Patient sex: M
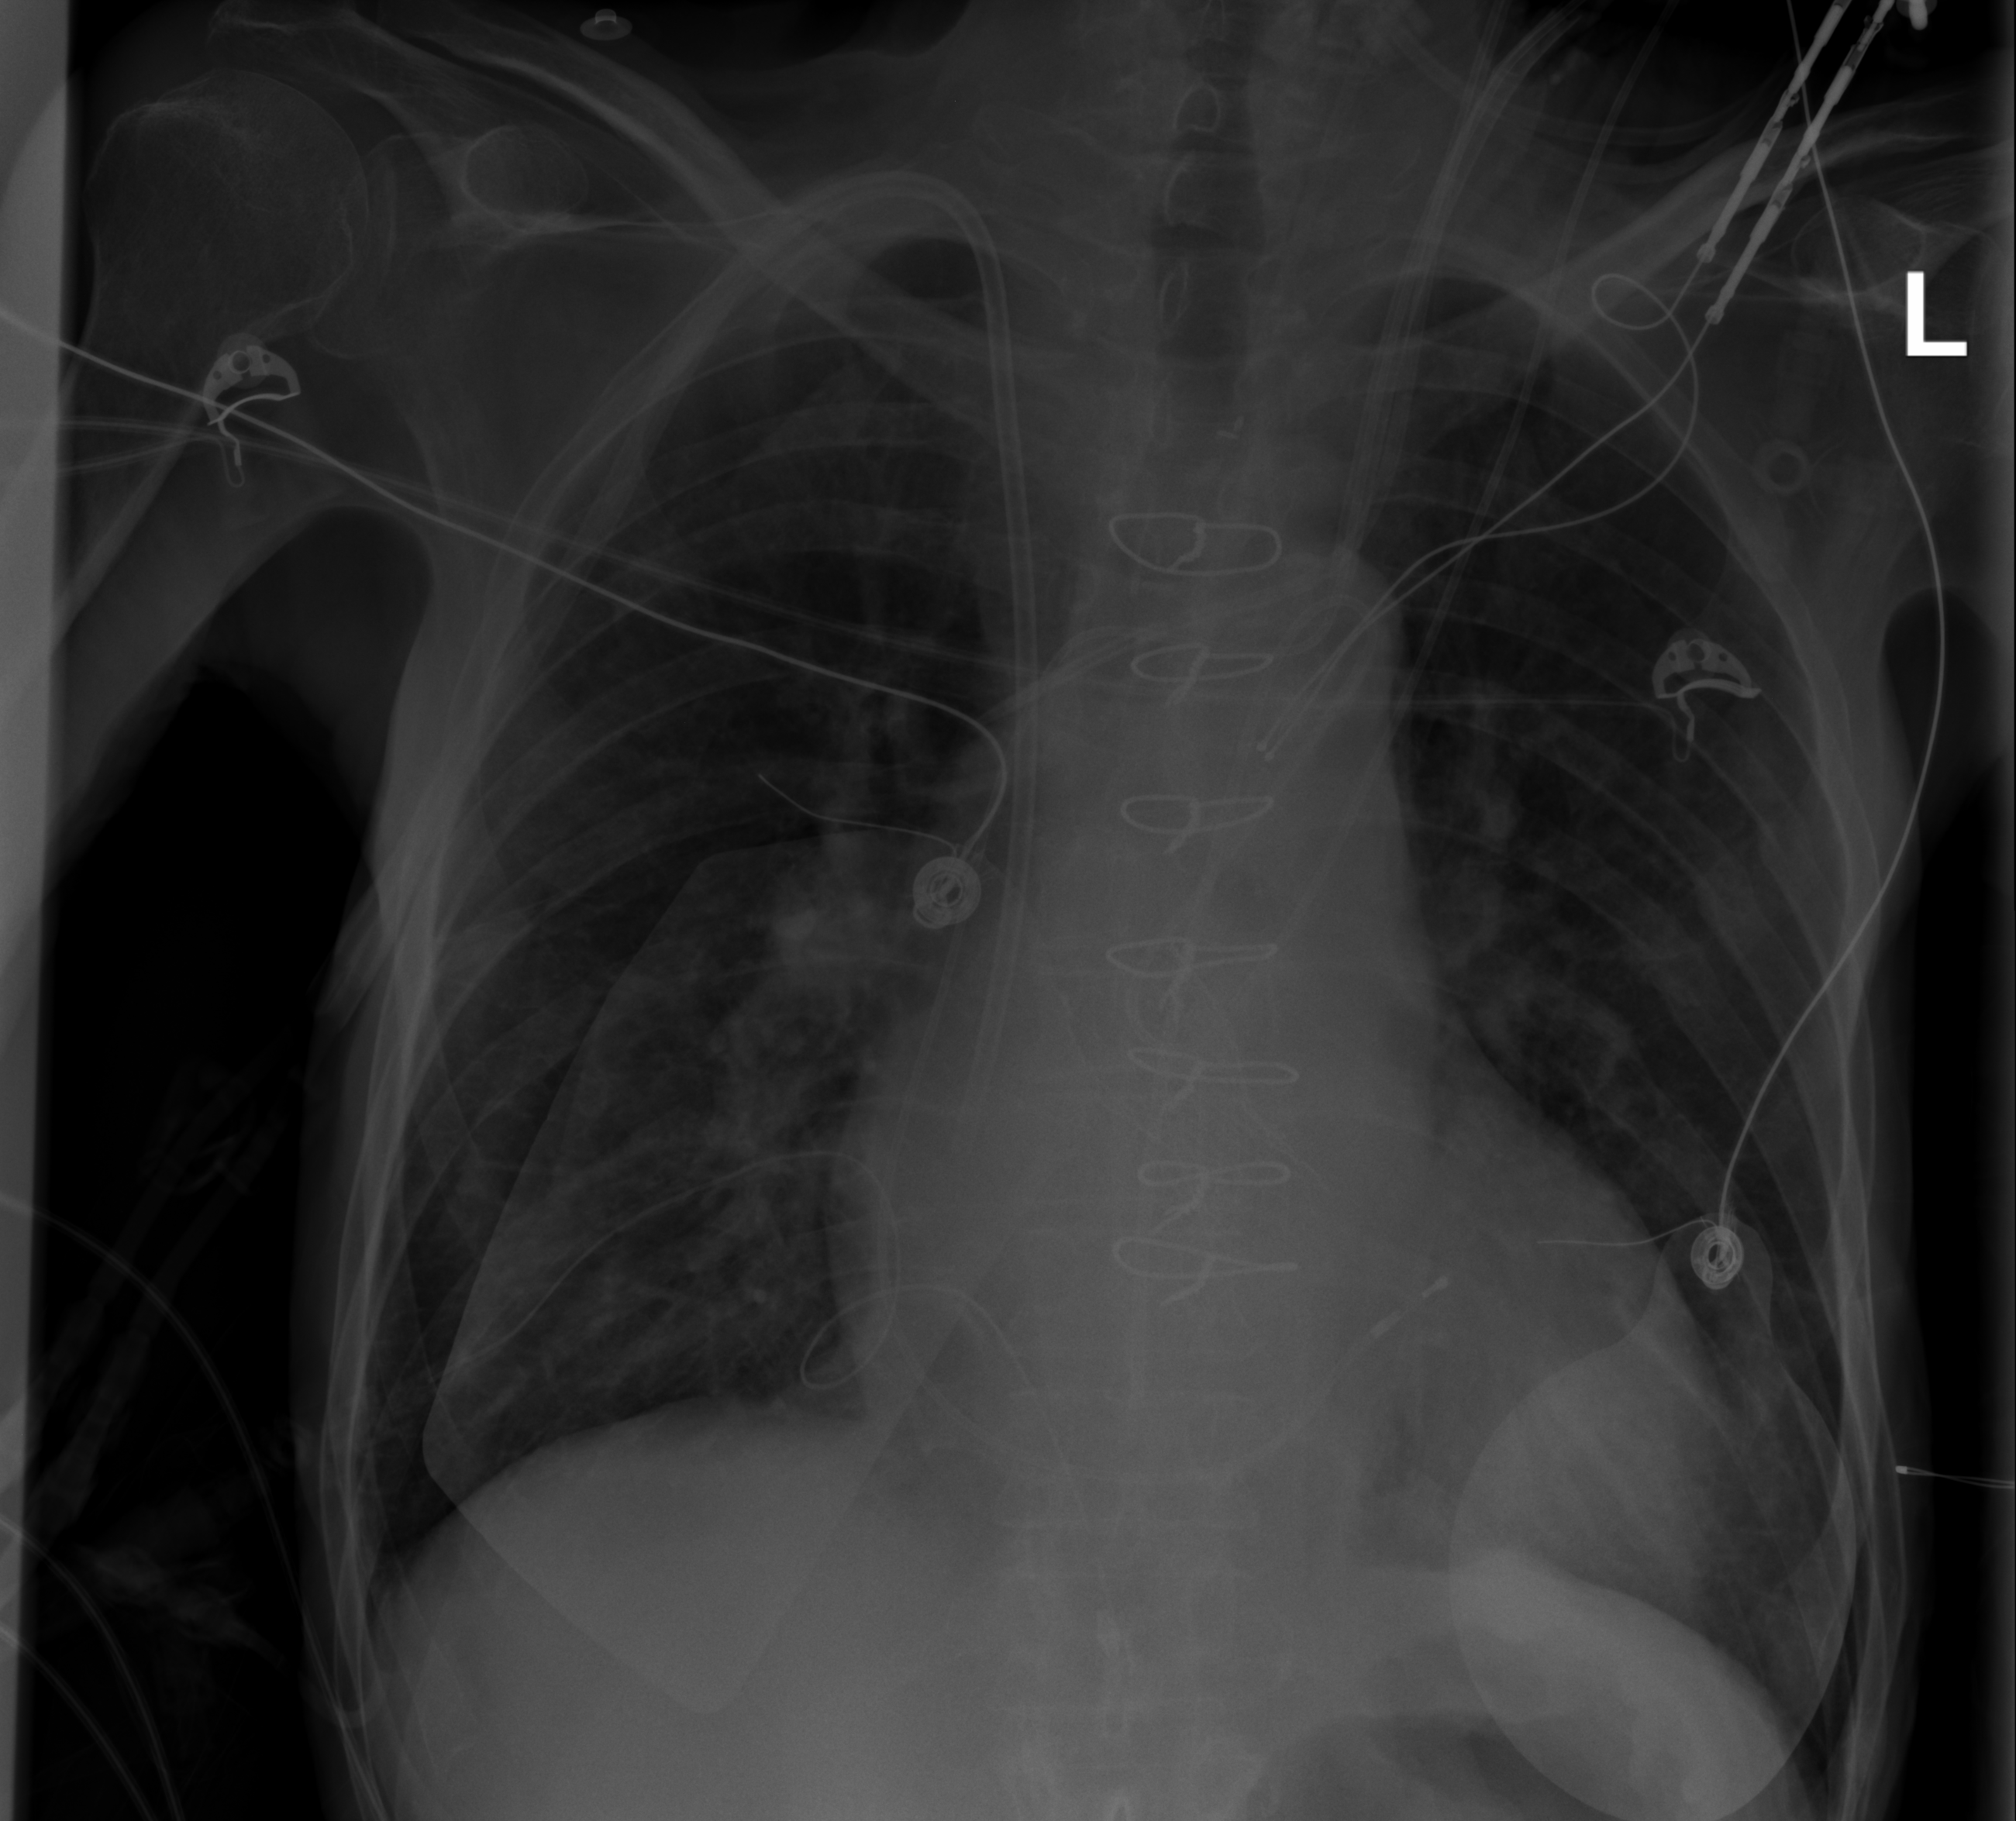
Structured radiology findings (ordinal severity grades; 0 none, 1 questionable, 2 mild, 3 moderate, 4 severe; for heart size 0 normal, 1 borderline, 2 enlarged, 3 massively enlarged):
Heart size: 1
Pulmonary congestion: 0
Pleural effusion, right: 0
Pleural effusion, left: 0
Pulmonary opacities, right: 0
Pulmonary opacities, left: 0
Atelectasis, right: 2
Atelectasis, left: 2